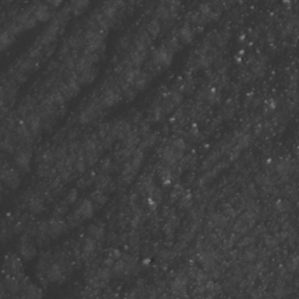
Label: non_frost